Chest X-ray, PA view. Patient: 36 years old, sex M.
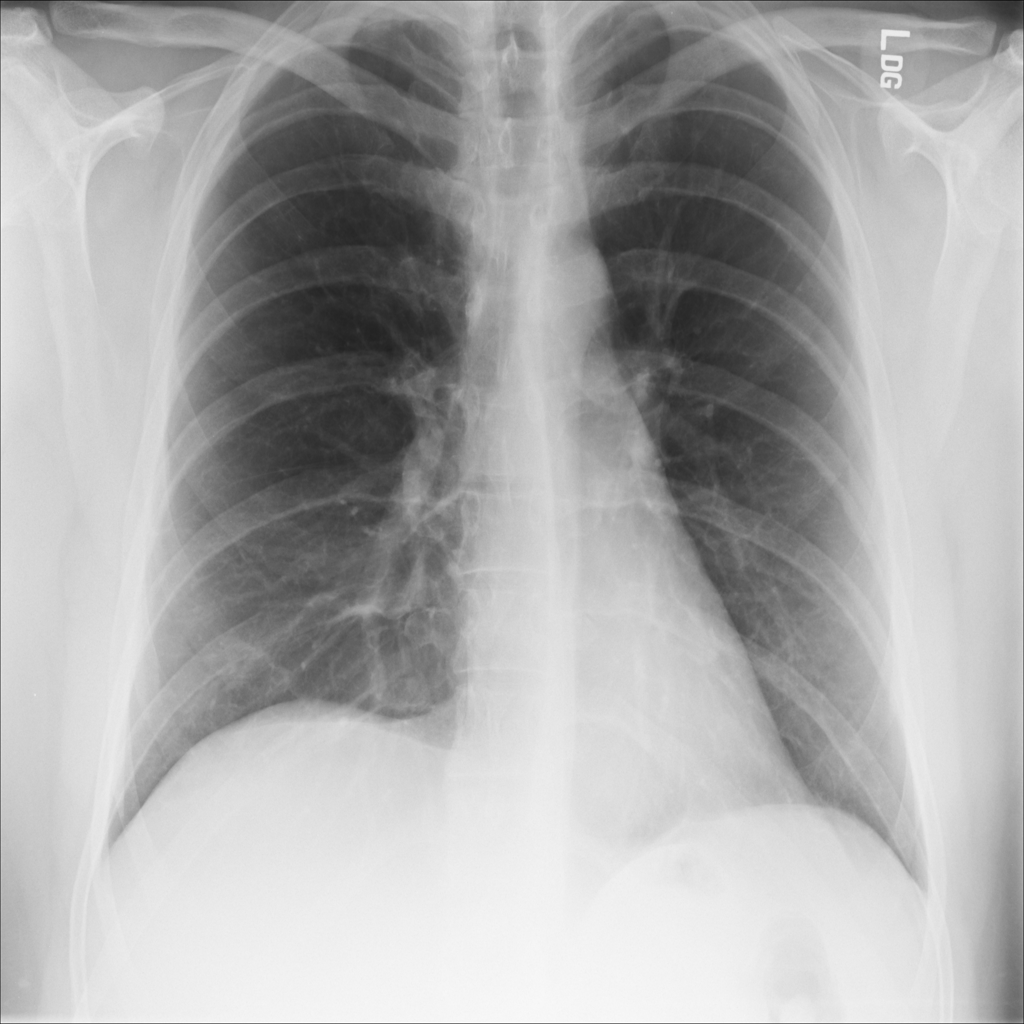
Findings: No Finding